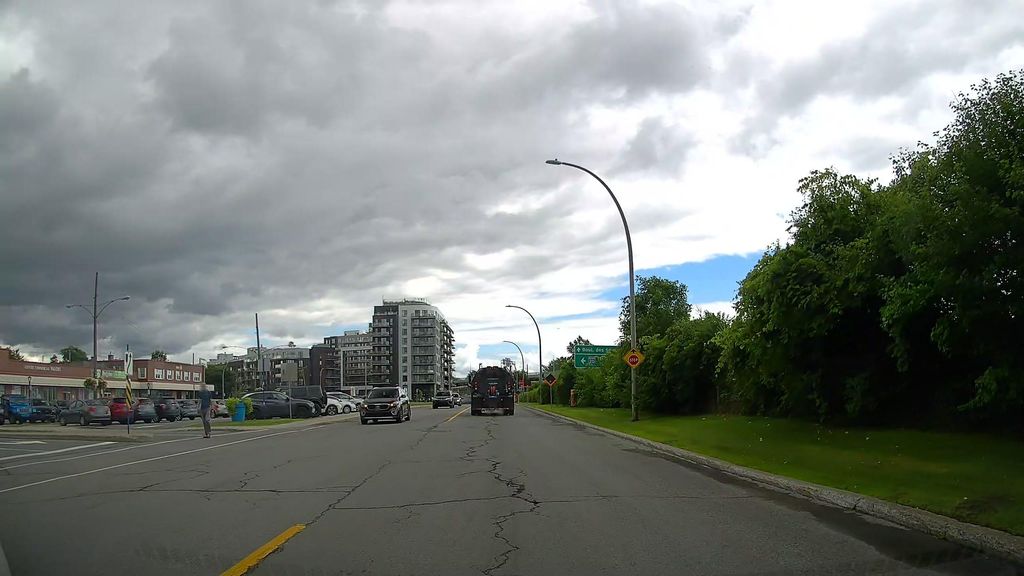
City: montreal